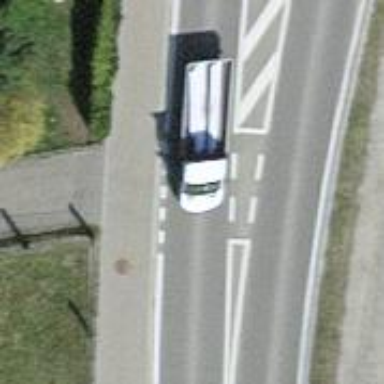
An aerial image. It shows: Primary highway with separate asphalt sidewalks.